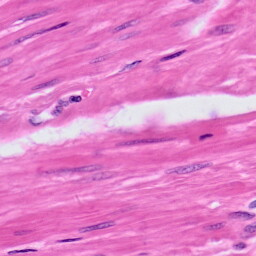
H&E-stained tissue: Prostate